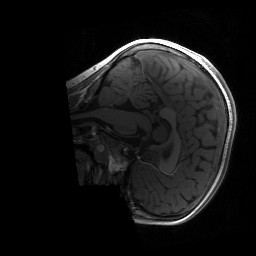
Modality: T1w
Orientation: sagittal
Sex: female
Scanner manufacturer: siemens
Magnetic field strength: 3 T
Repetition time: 1.9 s
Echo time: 0.00243 s